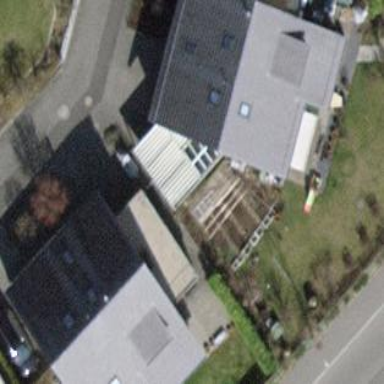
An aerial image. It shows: Detached building with gabled roof.